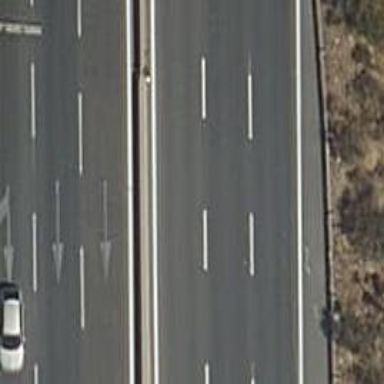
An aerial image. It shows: Primary highway.